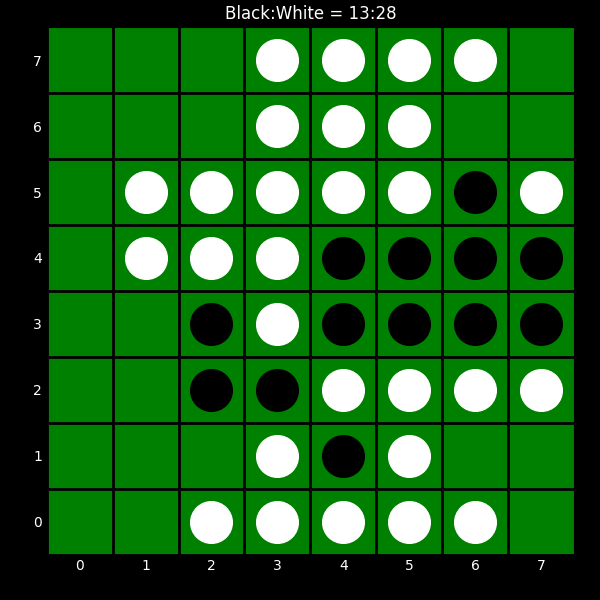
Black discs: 13
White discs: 28